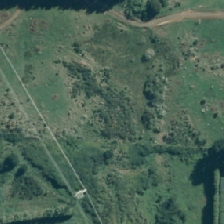
Land cover: broadleaved_indigenous_hardwood